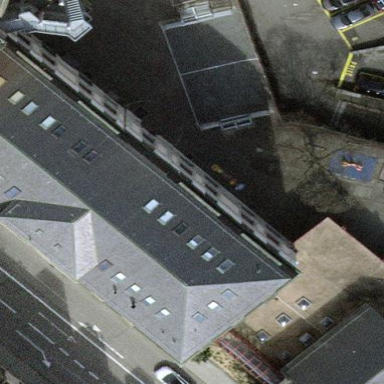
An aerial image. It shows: School.